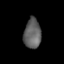
Tissue: lung
Cell type: Epithelial cells
Senescence score: 0.2327
Nuclear area (px): 505
Mean DAPI intensity: 95.586